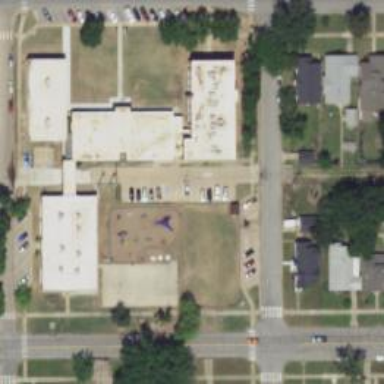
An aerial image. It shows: School building.